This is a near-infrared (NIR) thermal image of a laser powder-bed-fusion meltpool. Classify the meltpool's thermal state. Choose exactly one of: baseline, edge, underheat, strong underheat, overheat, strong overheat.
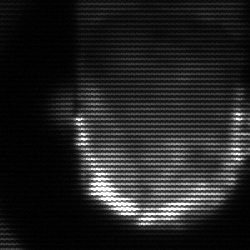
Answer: baseline